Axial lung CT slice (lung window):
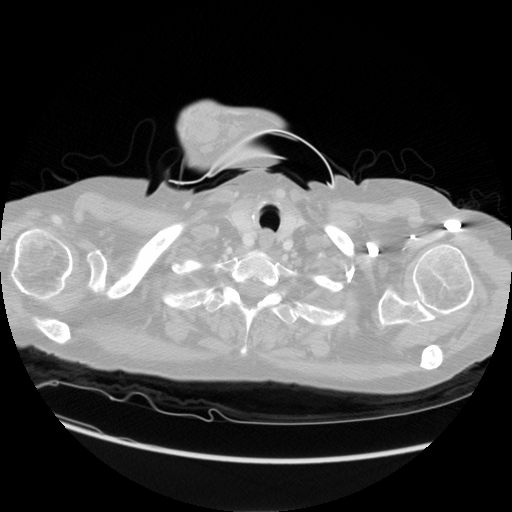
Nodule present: no